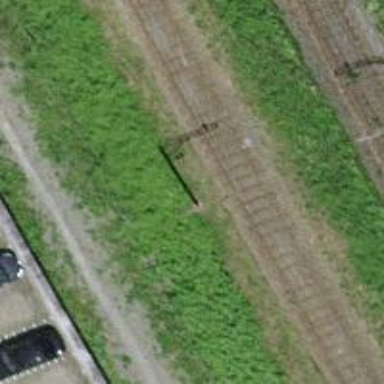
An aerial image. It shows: Railway yard with electrified contact lines.